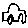
Label: car